Question: i am playing with git on mac and i did commit the first time and couldnt figure out how to save my commit so i closed the console then re-opened console and went back to commit again i did git status and i see myself logged in twice. and it says to press enter to continue and when i do i keep going back to the commit page to enter my comments im kind of in a loop and cant get out.
this is what i see
'''
0:32 up 1:47, 2 users, load averages: 0.20 0.24 0.26
USER TTY FROM LOGIN@ IDLE WHAT
sarmenhb console - Thu22 1:46 -
sarmenhb s000 - 0:18 - w
'''
here is the commit page.

i see this when i do :w (to save)
it says for me to type :!w to override and when i do that i see myself logged in twice.
what do i do? i am really stuck
thanks
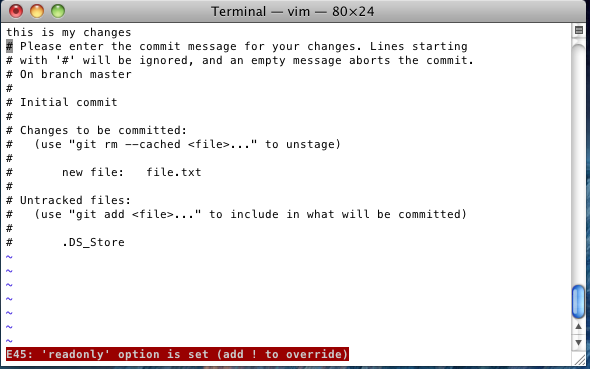
Answer: Do what your editor tells you: type ':w!' and override the existing commit message. Then, your commit will work.
I don't know that much about mac stuff, but I'm sure that 'git status' doesn't give the output that you posted. You are logged in on two different TTYs and on the 'console' TTY, your commit dialog is still open. Therefore, Vim refuses to write the commit message because it's still open in your 'console' session.
Also, you don't to git. You are logged in on two TTYs.